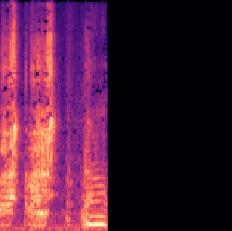
Sound class: Pig